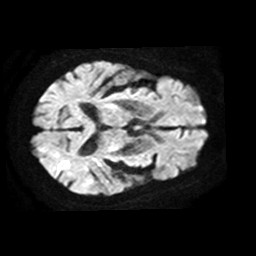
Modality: TRACE
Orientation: axial
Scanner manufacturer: philips
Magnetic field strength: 1.5 T
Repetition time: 3.684 s
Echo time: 0.09411 s